Question: I'm working with Python to create a Google App Engine application.To test my app, i am using html forms to enter data.
In my form i have a line:
'''
<tr><td>Age</td><td><input type="number" size="10" name="age"/></td></tr>
'''
and in my model class, a property defined like this:
'''
class Person(ndb.Model):
...
age = ndb.IntegerProperty()
'''
when i test my app locally it displays the form but on entering a value for age, i get a 'BadValueError: Expected integer, got u '23'' message.Posting image because i do not know how to copy command prompt text.I hope it's clear enough.

Edit: This is how the data is been passed from html form.
'''
# Data taken from the registration form (above) is used to
# create a new member.
class PersonHandler(webapp2.RequestHandler):
def post(self):
# need to check this member-name does not exist
name = self.request.get('name')
callback = self.request.get('callback')
member = Member.get_by_id(name)
if member: # This member name already exists.
self.error(409) # This is the HTTP status code for 'unable to process due to conflict'
else:
...
a = self.request.get("age")
member = Member(age=a,...)
member.put()
if callback:
self.response.write(callback + '(' + member.toJSON + ')')
else:
self.response.write(member.toJSON())
'''
Can someone tell me what am doing wrong?
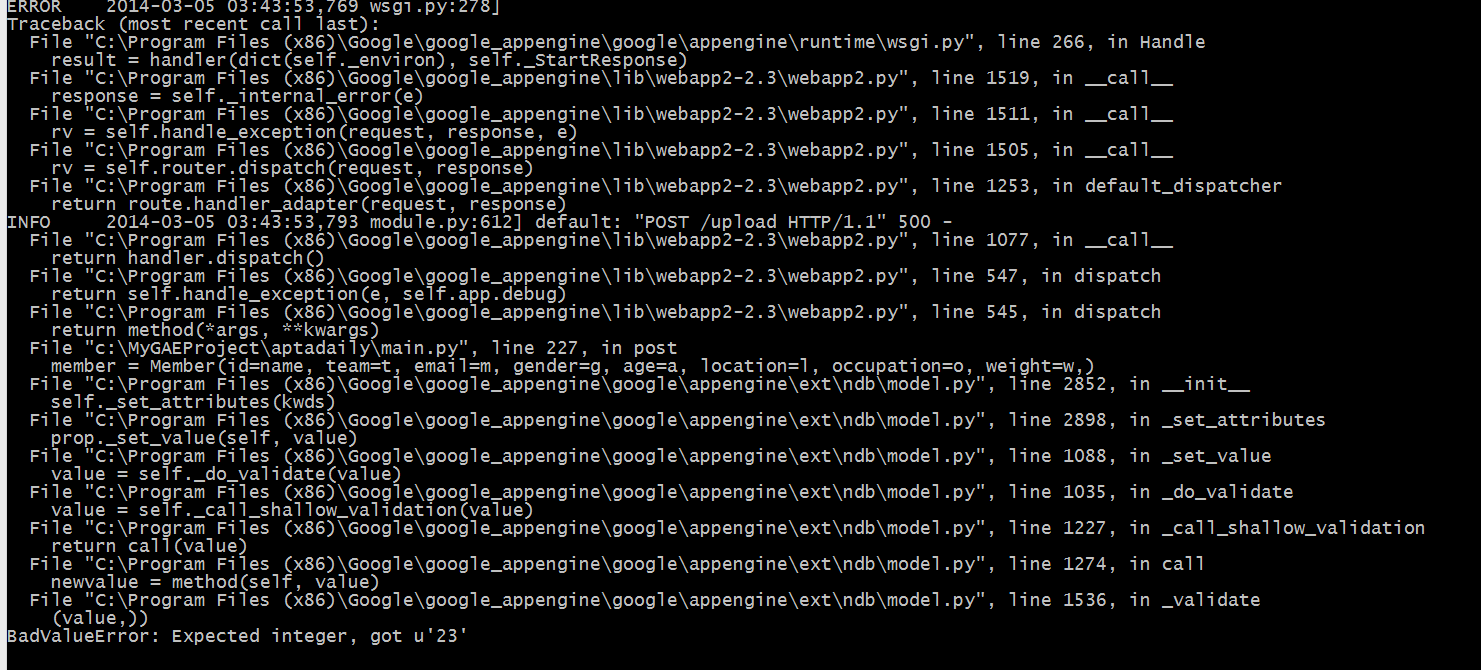
Answer: You simply need to convert the retrieved value to an integer:
'''
...
else:
...
a = int(self.request.get("age"))
'''